Field crop: maize
Growth stage: 2
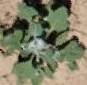
Species: chenopodium